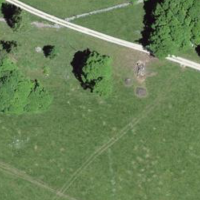
EUNIS habitat code: 24
Species observed at this site:
Primula veris